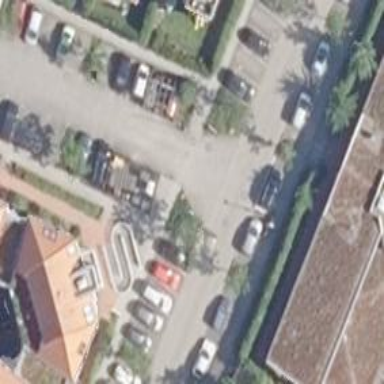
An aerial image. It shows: Road serving as parking aisle.